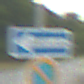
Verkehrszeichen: EinbahnstrasseLinksweisend
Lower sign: EingeschraenktesHalteverbot
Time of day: SunriseSunset
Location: Outdoor (RoadRail)
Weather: PartlyCloudy
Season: NotSpecified
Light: Natural